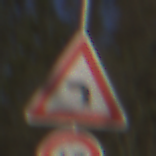
Verkehrszeichen: KurveLinks
Zusatzzeichen unten: Geschwindigkeit60
Umgebung: Outdoor, Nature
Tageszeit: MorningAfternoon
Wetter: Clear
Licht: Natural
Jahreszeit: Winter
Kontrast: HighContrast